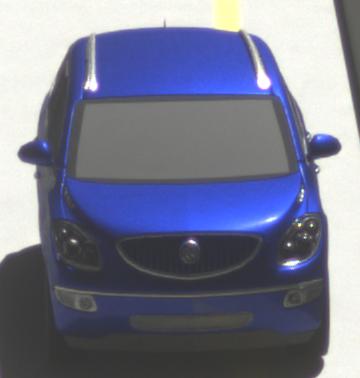
Make: Buick
Model: Enclave
Detailed model: GMT967
Model produced from: 2007
Model produced until: 2017
Doors: 5
Color: blue
Road condition: dry road
Daytime: midday
Contrast: medium contrast